Question: I have a 'input' field <URL>.
The color area on the left (the 'input' text field) gets populated from the library which acts as the button.

Is it possible to have the image area on the right ('.arrowDiv') so that i can click on the 'input' text field underneath it? Underneath meaning 'z-index'
The reasoning is because I can't seem to alter the library to detect clicks from anything other than the 'input' text field
I couldn't make a fiddle because of url issues
css:
'''
.input-container {
position:relative; border:#999 1px solid;
height: 38px; width: 80px;
}
.arrowDiv{
position:absolute; right:0; width:38px; height:38px; display:block; z-index:2;
background: url("arrow.png") no-repeat scroll -335px 0 #F2F2F2;
}
.input-container input{
float:left; margin:0; padding:0;
width:75px; height:38px;
border:none; background:transparent; cursor:pointer;
}
'''
html:
'''
<div class="input-container">
<input class="color">
<div class="arrowDiv"></div>
</div>
'''
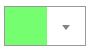
Answer: It's not possible to click an element behind another element but I attached a small script to the div that will fire the open close events explained on the <URL>' method so I had to store my own variable. I think I got what you were going for in this toy script. You'll want to tweak the code some though because the div hides values of the input element.
<URL>